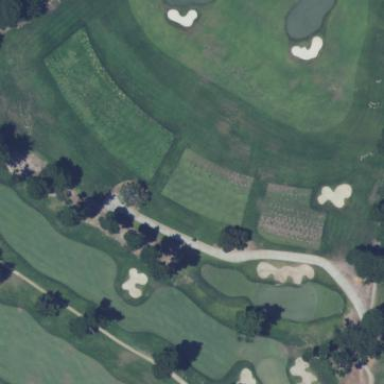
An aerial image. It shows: Golf fairway in the image.